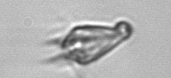
Label: Paratontonia_gracillima